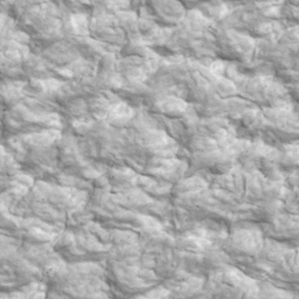
Label: non_frost